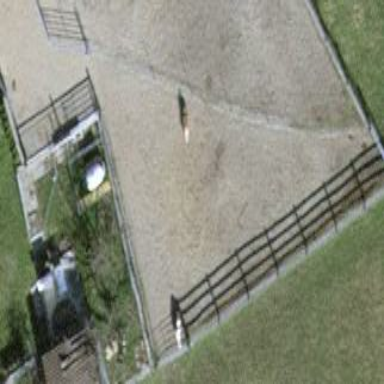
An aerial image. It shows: Equestrian pitch used for leisure and sports activities.